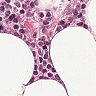
Metastatic tissue present: no